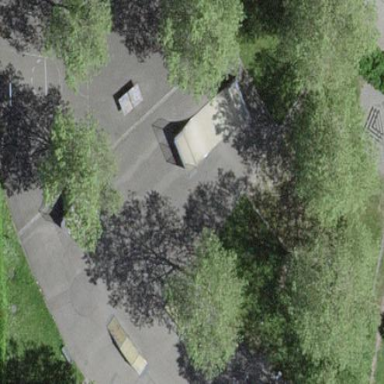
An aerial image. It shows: Pitch for leisure land activities such as skateboarding and basketball.